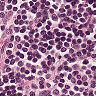
Metastatic tissue present: no